Interaction volume radius: 10 \u00c5
Interaction volume height: 25 \u00c5
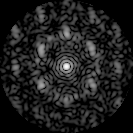
Disorder parameter: 0.6394